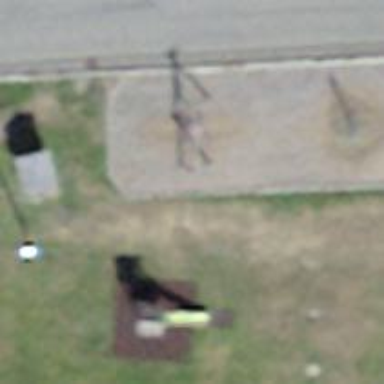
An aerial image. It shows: Playground featuring swings.